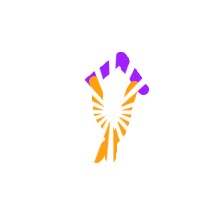
Shape: kite